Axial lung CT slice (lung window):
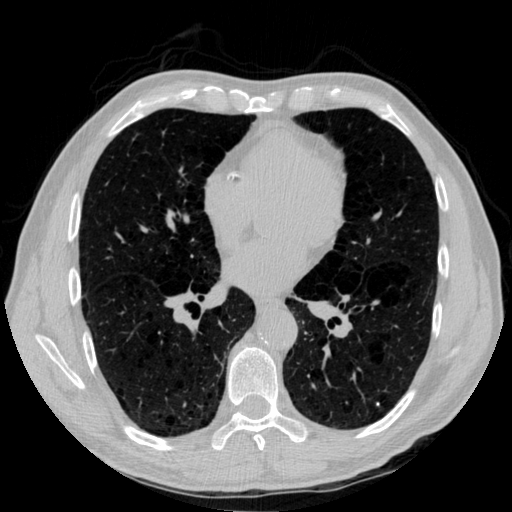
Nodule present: no